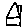
Label: house